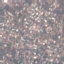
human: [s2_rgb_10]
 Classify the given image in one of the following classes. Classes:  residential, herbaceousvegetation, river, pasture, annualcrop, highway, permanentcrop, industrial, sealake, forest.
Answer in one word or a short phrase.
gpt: Residential